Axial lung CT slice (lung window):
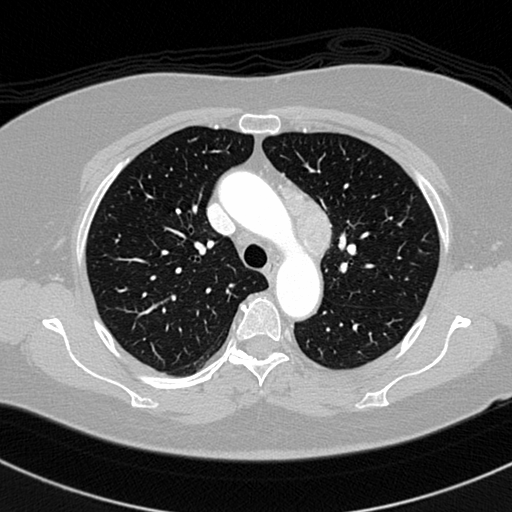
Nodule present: no